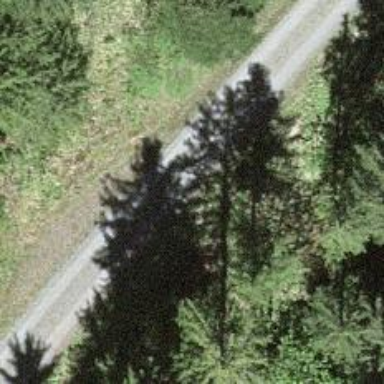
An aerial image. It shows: Gravel track with grade 2 quality.